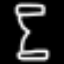
Label: hourglass